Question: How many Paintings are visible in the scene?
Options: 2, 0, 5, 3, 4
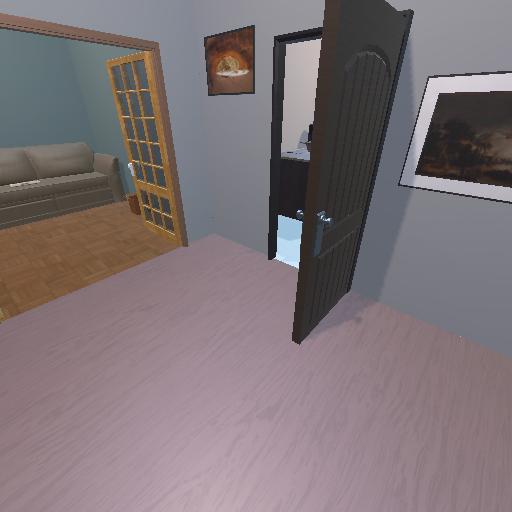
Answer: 2